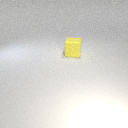
large yellow rubber cube